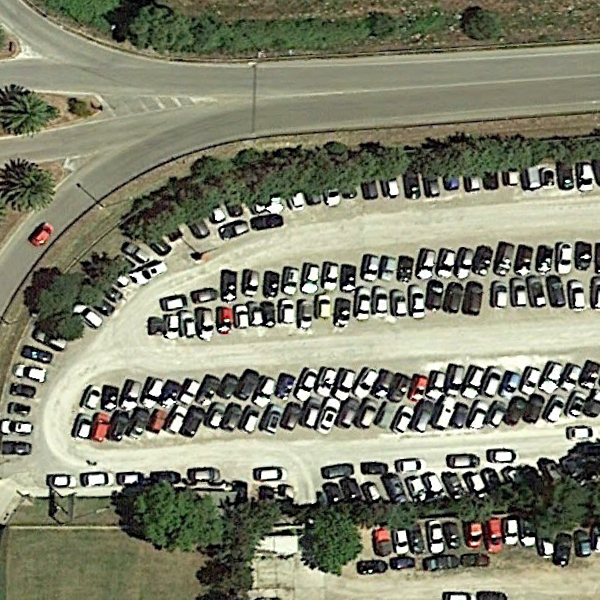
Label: Parking